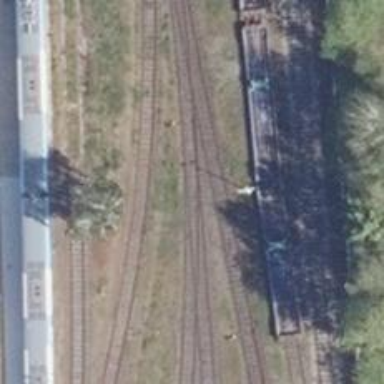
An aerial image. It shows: Railway spur service.